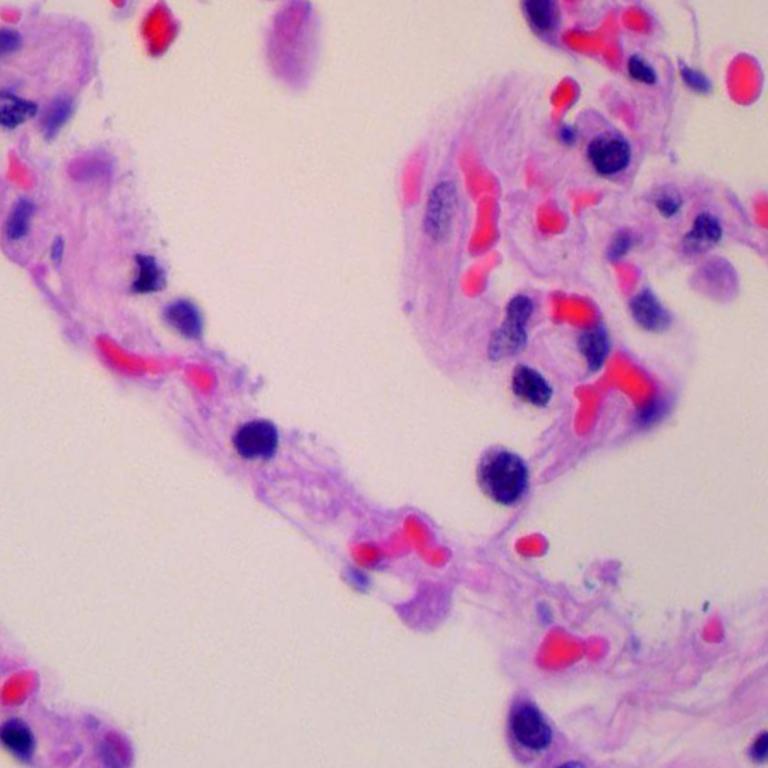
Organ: lung
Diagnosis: benign